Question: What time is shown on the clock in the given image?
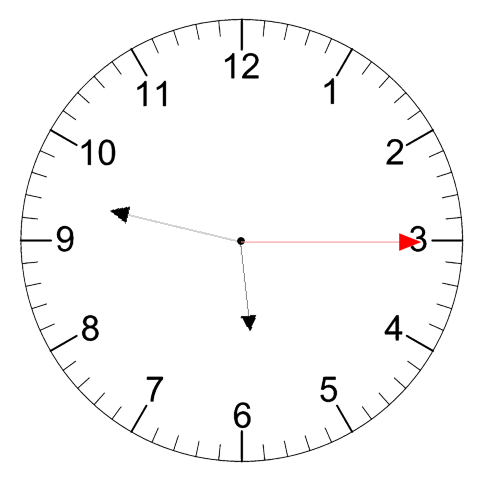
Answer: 05:47:15